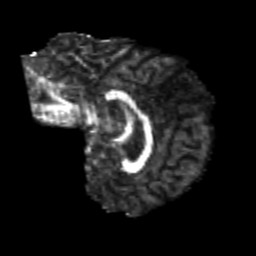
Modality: FA
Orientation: sagittal
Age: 23
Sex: male
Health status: healthy
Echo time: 0.074 s